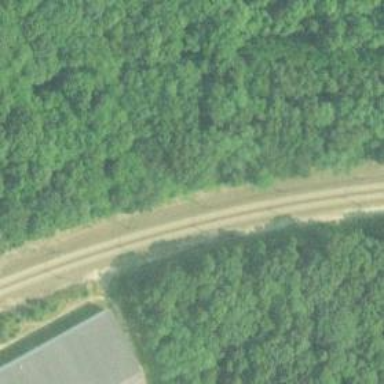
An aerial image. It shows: Railway track with contact lines for electrification.